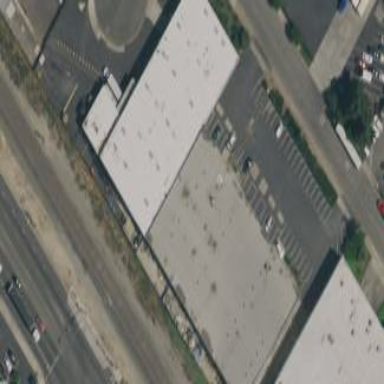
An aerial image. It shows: Industrial building.